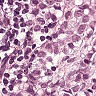
Metastatic tissue present: yes